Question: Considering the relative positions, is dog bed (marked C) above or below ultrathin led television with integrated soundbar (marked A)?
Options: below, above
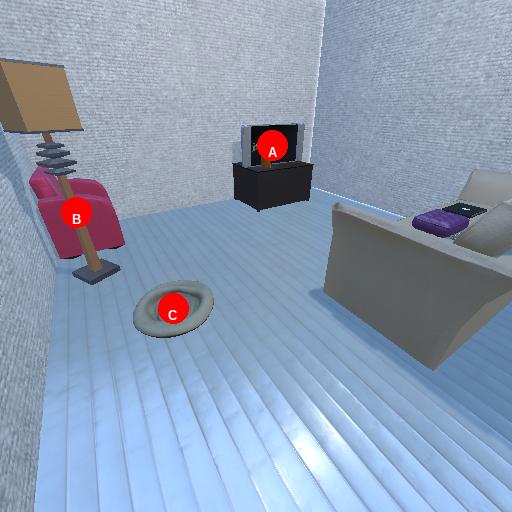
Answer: below